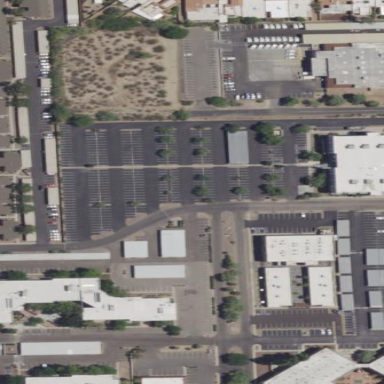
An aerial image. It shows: Parking area with surface.